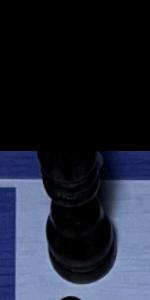
Label: Bishop_Black